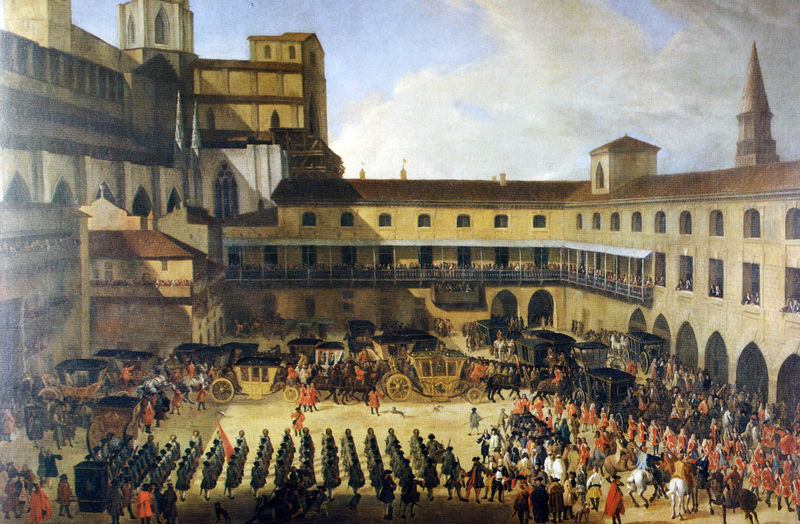
Titel: Empfang der Botschafter der Serenissima im Großen Hof des Palazzo Reale di Milano
Standort: Mailand
Institution: Museo di Milano
Schlagwörter: blau, dunkel, gemälde, gruppe, himmel, schatten, umhang, weiß, wolken, frauen, kirchturm, menschen, ocker, sand, stadt, fenster, grau, licht, männer, schwarz, zeichnung, gebäude, hund, hunde, rot, schloss, fest, menge, versammlung, architektur, arme, diener, stein, öl, häuser, kirche, sonne, gold, personen, pferd, pferde, reiter, räder, turm, balkon, ansicht, perspektive, zuschauer, fahne, dächer, hof, kutsche, kutschen, platz, empore, wagen, gefolge, könig, soldaten, balkone, betrachter, galerie, bögen, innenhof, loggia, gerüst, burg, türme, festung, militär, uniform, uniformen, menschenmasse, mäntel, ritter, armee, kämpfen, arkaden, kathedrale, reihen, tore, gotisch, empfang, etagen, ballustrade, ankunft, parade, fahrzeuge, gesimse, emporen, voll, droschken, männe, einmarsch, sänfte, aufmarsch, häus, karossen, blakon, livrierte, kutshcen, versammung